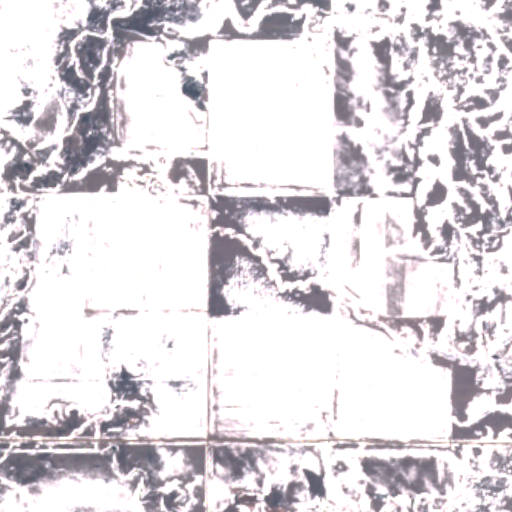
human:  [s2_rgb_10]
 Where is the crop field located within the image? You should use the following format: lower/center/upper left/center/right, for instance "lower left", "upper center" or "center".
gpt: There is no crop field in the image.